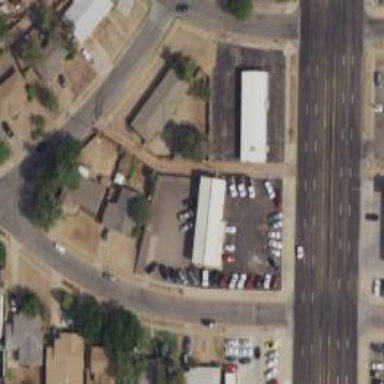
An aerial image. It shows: Alleyway designated as service road.